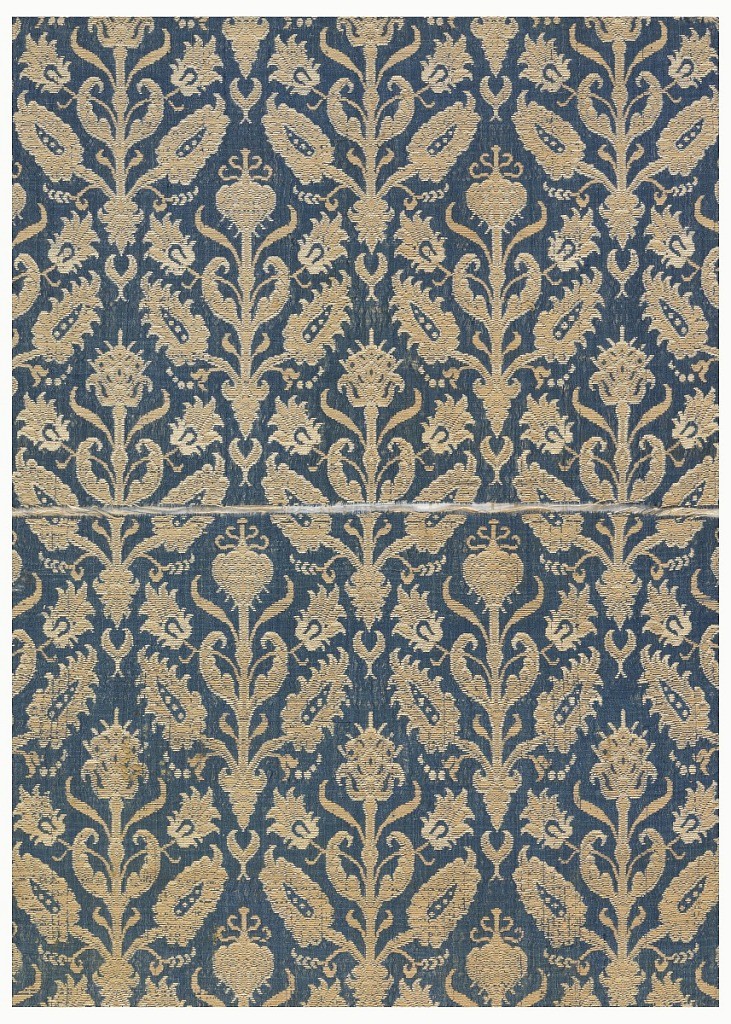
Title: Fragment
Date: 17th century
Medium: silk, linen Technique: two integrated fabric structures, plain weave and plain weave
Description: Symmetrical floral sprays in half-drop alignment in blue, white and tan.